Question: I have an editor which is comprised of a table and a set of selection-specific form fields below it, so that when I make a selection in the table, the fields below it will change. When the editor is sized too small, the fields container gets a scrollbar:

The problem is that when I make a selection in the table, I can't scroll the fields container down (with the mouse wheel) because the focus is still within the table. Currently I have to select one of the fields to be able to scroll its container or manually drag the scrollbar itself, but it's much easier to just click or hover anywhere in the target container to focus it for mouse wheel scrolling.
How can I make the composite body (in my case, a <URL> selectable? Or even better, is there a way to control scrolling depending on where the mouse cursor is?
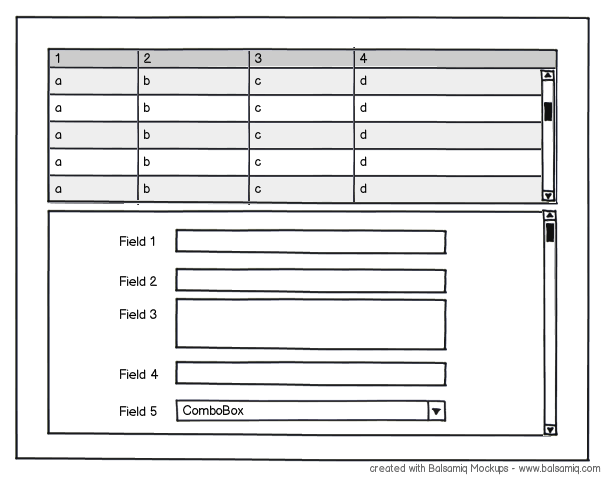
Answer: If you want to control scrolling based on where the mouse cursor is located, you're going to have to write a combination <URL>.
Component method 'setFocus()' brings the component into keyboard focus.
I've not tried to do this. Be sure to handle the case where the user does not have a scroll wheel on their mouse.